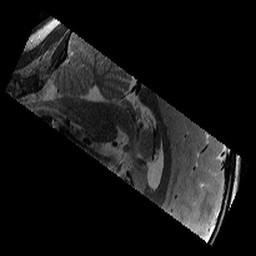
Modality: T2w
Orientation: sagittal
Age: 9
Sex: male
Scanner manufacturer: siemens
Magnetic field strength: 3 T
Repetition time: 9.23 s
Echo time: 0.067 s